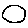
Label: circle